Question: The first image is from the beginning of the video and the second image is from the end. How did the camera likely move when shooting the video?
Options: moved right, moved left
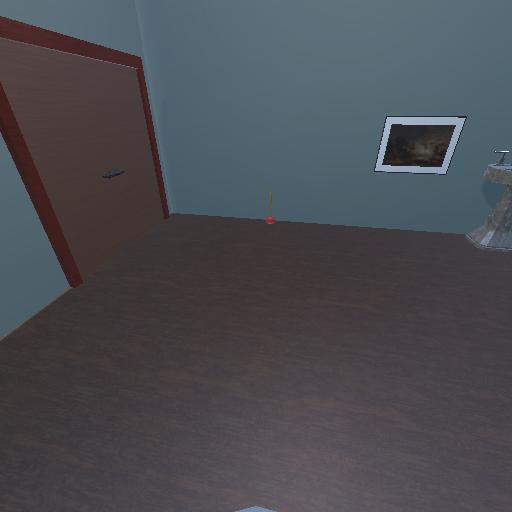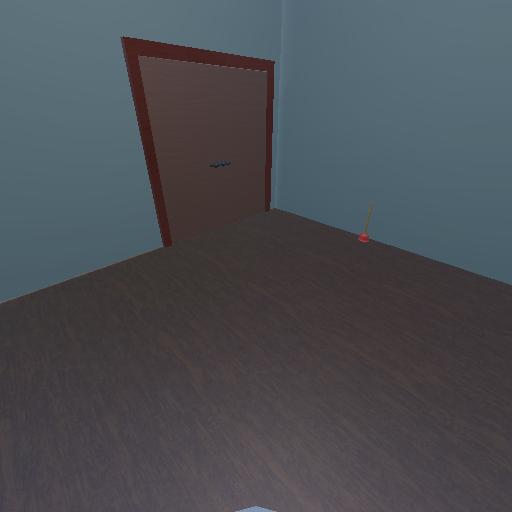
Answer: moved right